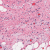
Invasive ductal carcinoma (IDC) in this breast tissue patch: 0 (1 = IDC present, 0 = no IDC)